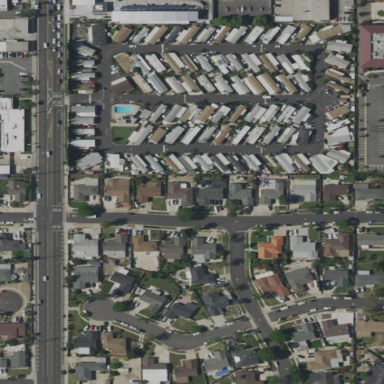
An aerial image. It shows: Residential area designated as trailer park.